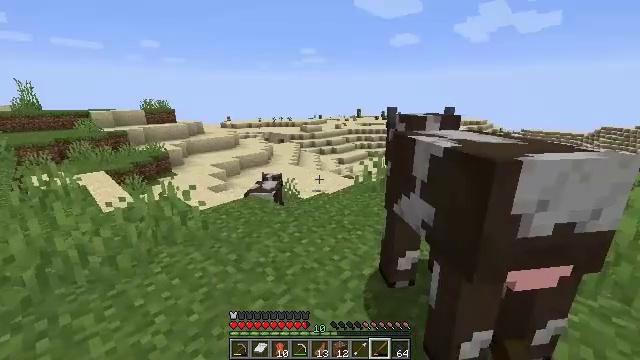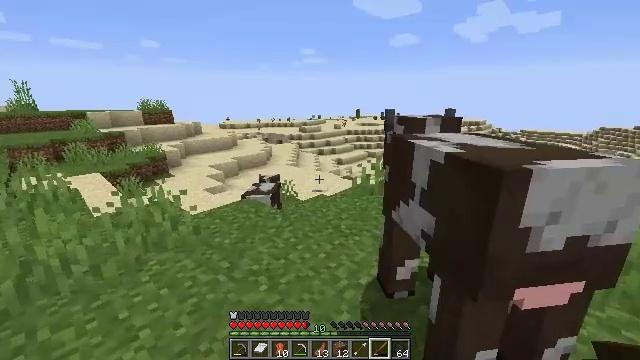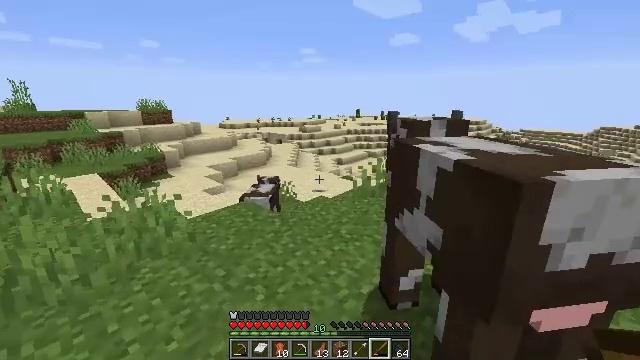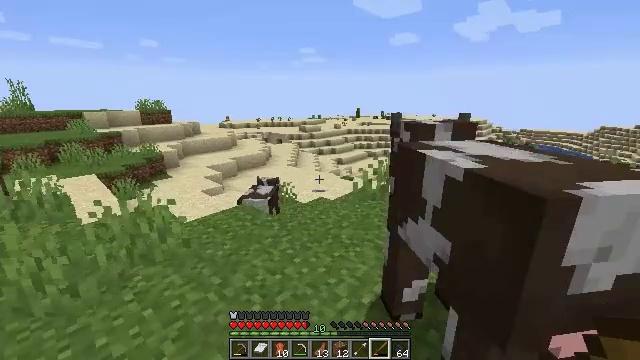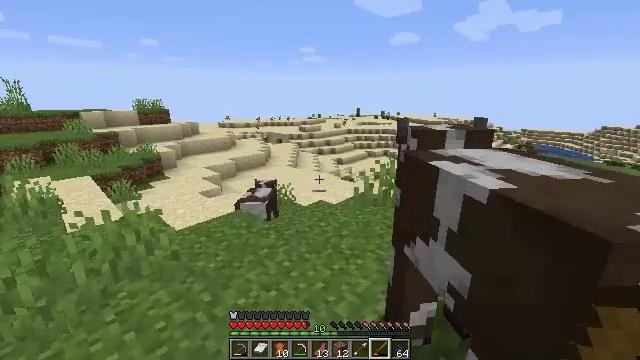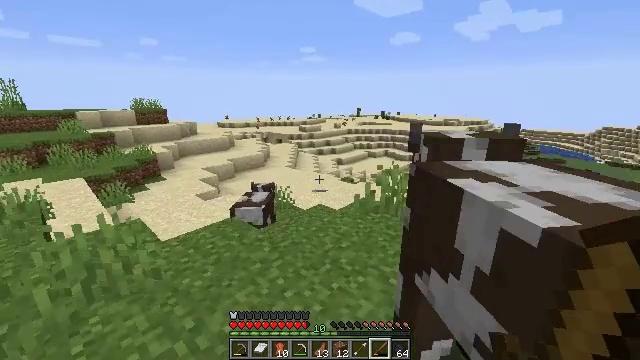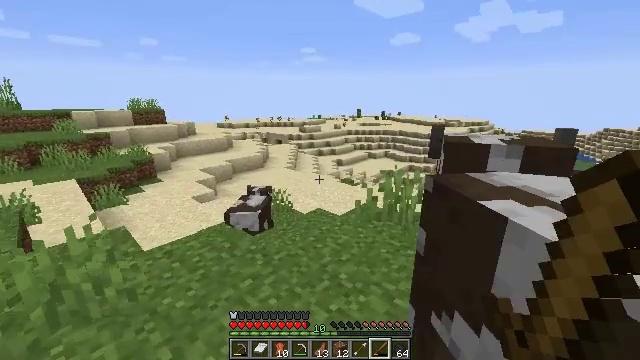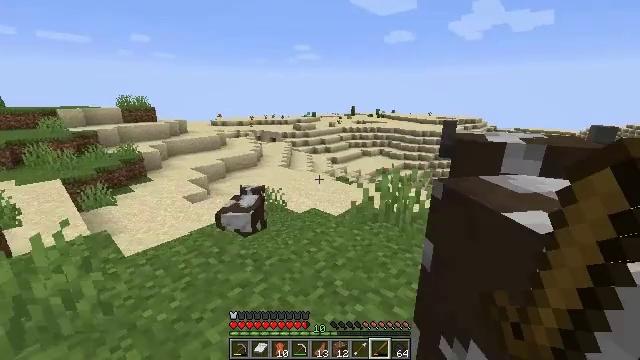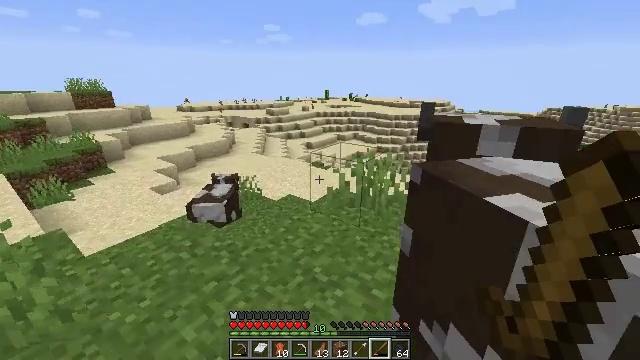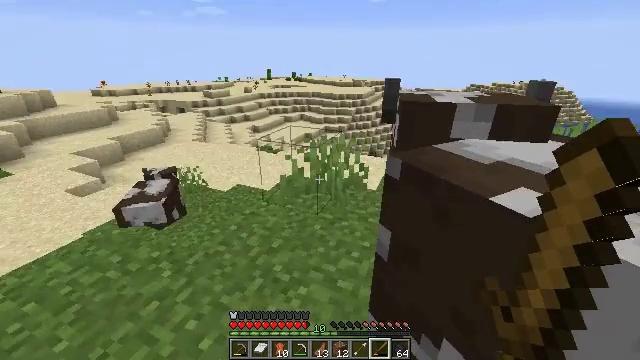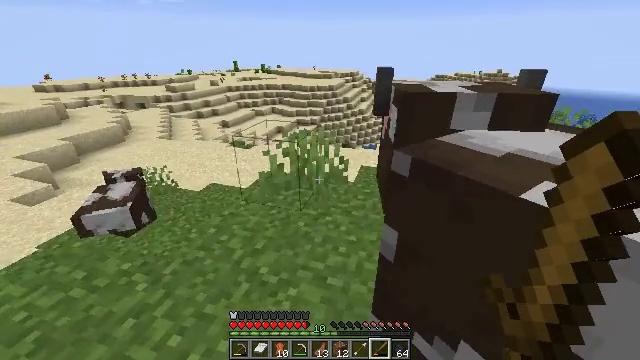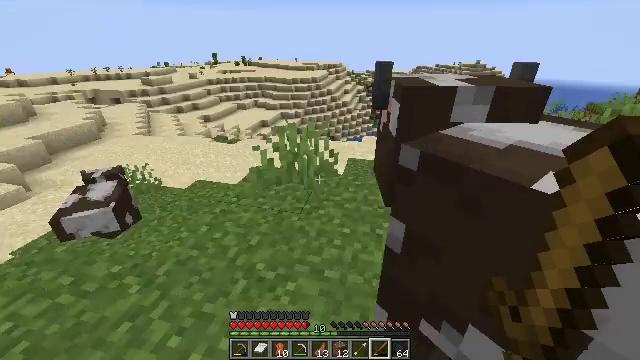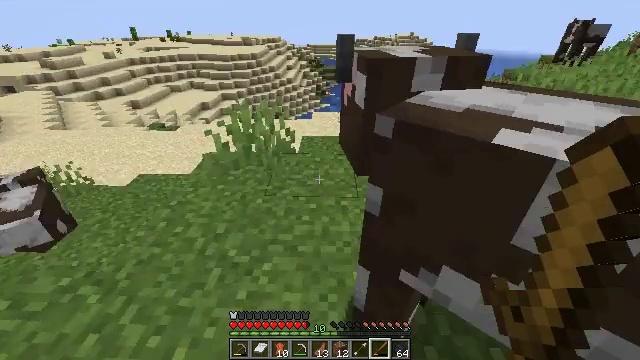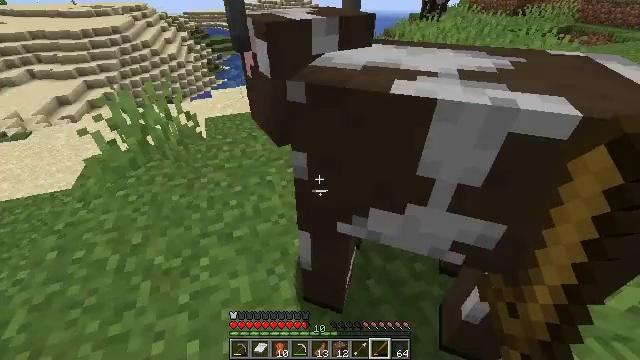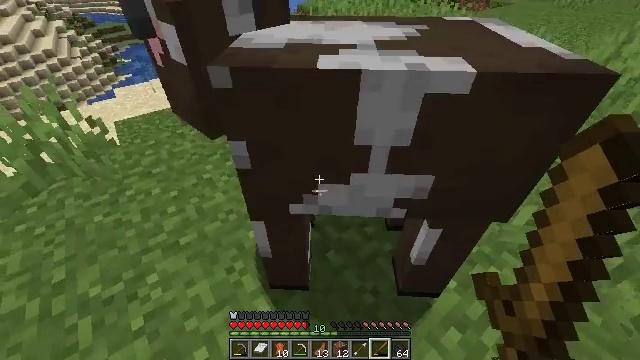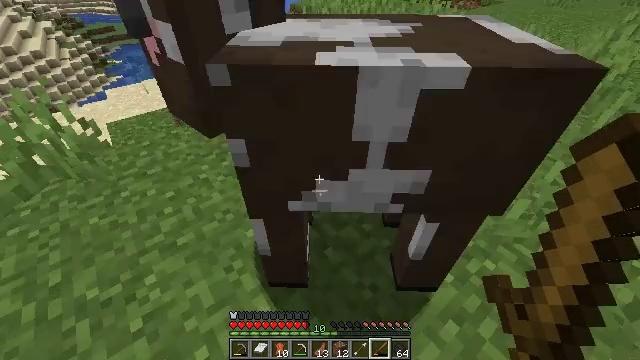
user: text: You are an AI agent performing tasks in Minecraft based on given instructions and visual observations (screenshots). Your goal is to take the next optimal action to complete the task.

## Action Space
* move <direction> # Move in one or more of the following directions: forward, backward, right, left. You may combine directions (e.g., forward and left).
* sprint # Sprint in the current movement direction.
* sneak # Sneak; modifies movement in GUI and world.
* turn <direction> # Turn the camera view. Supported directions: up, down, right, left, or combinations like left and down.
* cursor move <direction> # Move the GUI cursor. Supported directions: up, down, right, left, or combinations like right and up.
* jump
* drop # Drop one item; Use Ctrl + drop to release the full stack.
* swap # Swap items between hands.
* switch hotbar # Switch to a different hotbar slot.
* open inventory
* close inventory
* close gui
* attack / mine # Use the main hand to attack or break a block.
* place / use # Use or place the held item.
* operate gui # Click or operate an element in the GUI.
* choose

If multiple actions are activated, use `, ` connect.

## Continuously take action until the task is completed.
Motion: motion action
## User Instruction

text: Kill the cow.
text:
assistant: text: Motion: move forward
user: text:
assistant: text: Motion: move forward
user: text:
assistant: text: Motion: move forward
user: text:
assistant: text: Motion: move forward
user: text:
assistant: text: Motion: move forward
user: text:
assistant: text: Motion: move forward
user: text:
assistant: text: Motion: move forward, turn right
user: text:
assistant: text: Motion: move forward, turn right and down
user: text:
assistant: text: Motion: turn right and down
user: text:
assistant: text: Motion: turn right and down
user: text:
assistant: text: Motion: turn right and down
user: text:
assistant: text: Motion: turn right and down
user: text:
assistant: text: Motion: turn right and down
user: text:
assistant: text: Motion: turn right and down
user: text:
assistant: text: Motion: turn right
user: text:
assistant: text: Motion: no_op
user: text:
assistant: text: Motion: jump
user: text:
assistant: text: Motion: turn right, jump
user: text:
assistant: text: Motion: turn right, jump
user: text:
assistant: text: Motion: jump
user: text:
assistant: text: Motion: jump
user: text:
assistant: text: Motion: turn left, jump
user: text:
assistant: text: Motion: turn left, jump
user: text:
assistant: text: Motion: turn left, jump
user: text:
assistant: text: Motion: jump
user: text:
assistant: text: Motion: attack / mine
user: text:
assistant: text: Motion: attack / mine
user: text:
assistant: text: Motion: attack / mine
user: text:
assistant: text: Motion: attack / mine
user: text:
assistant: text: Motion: attack / mine